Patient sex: F
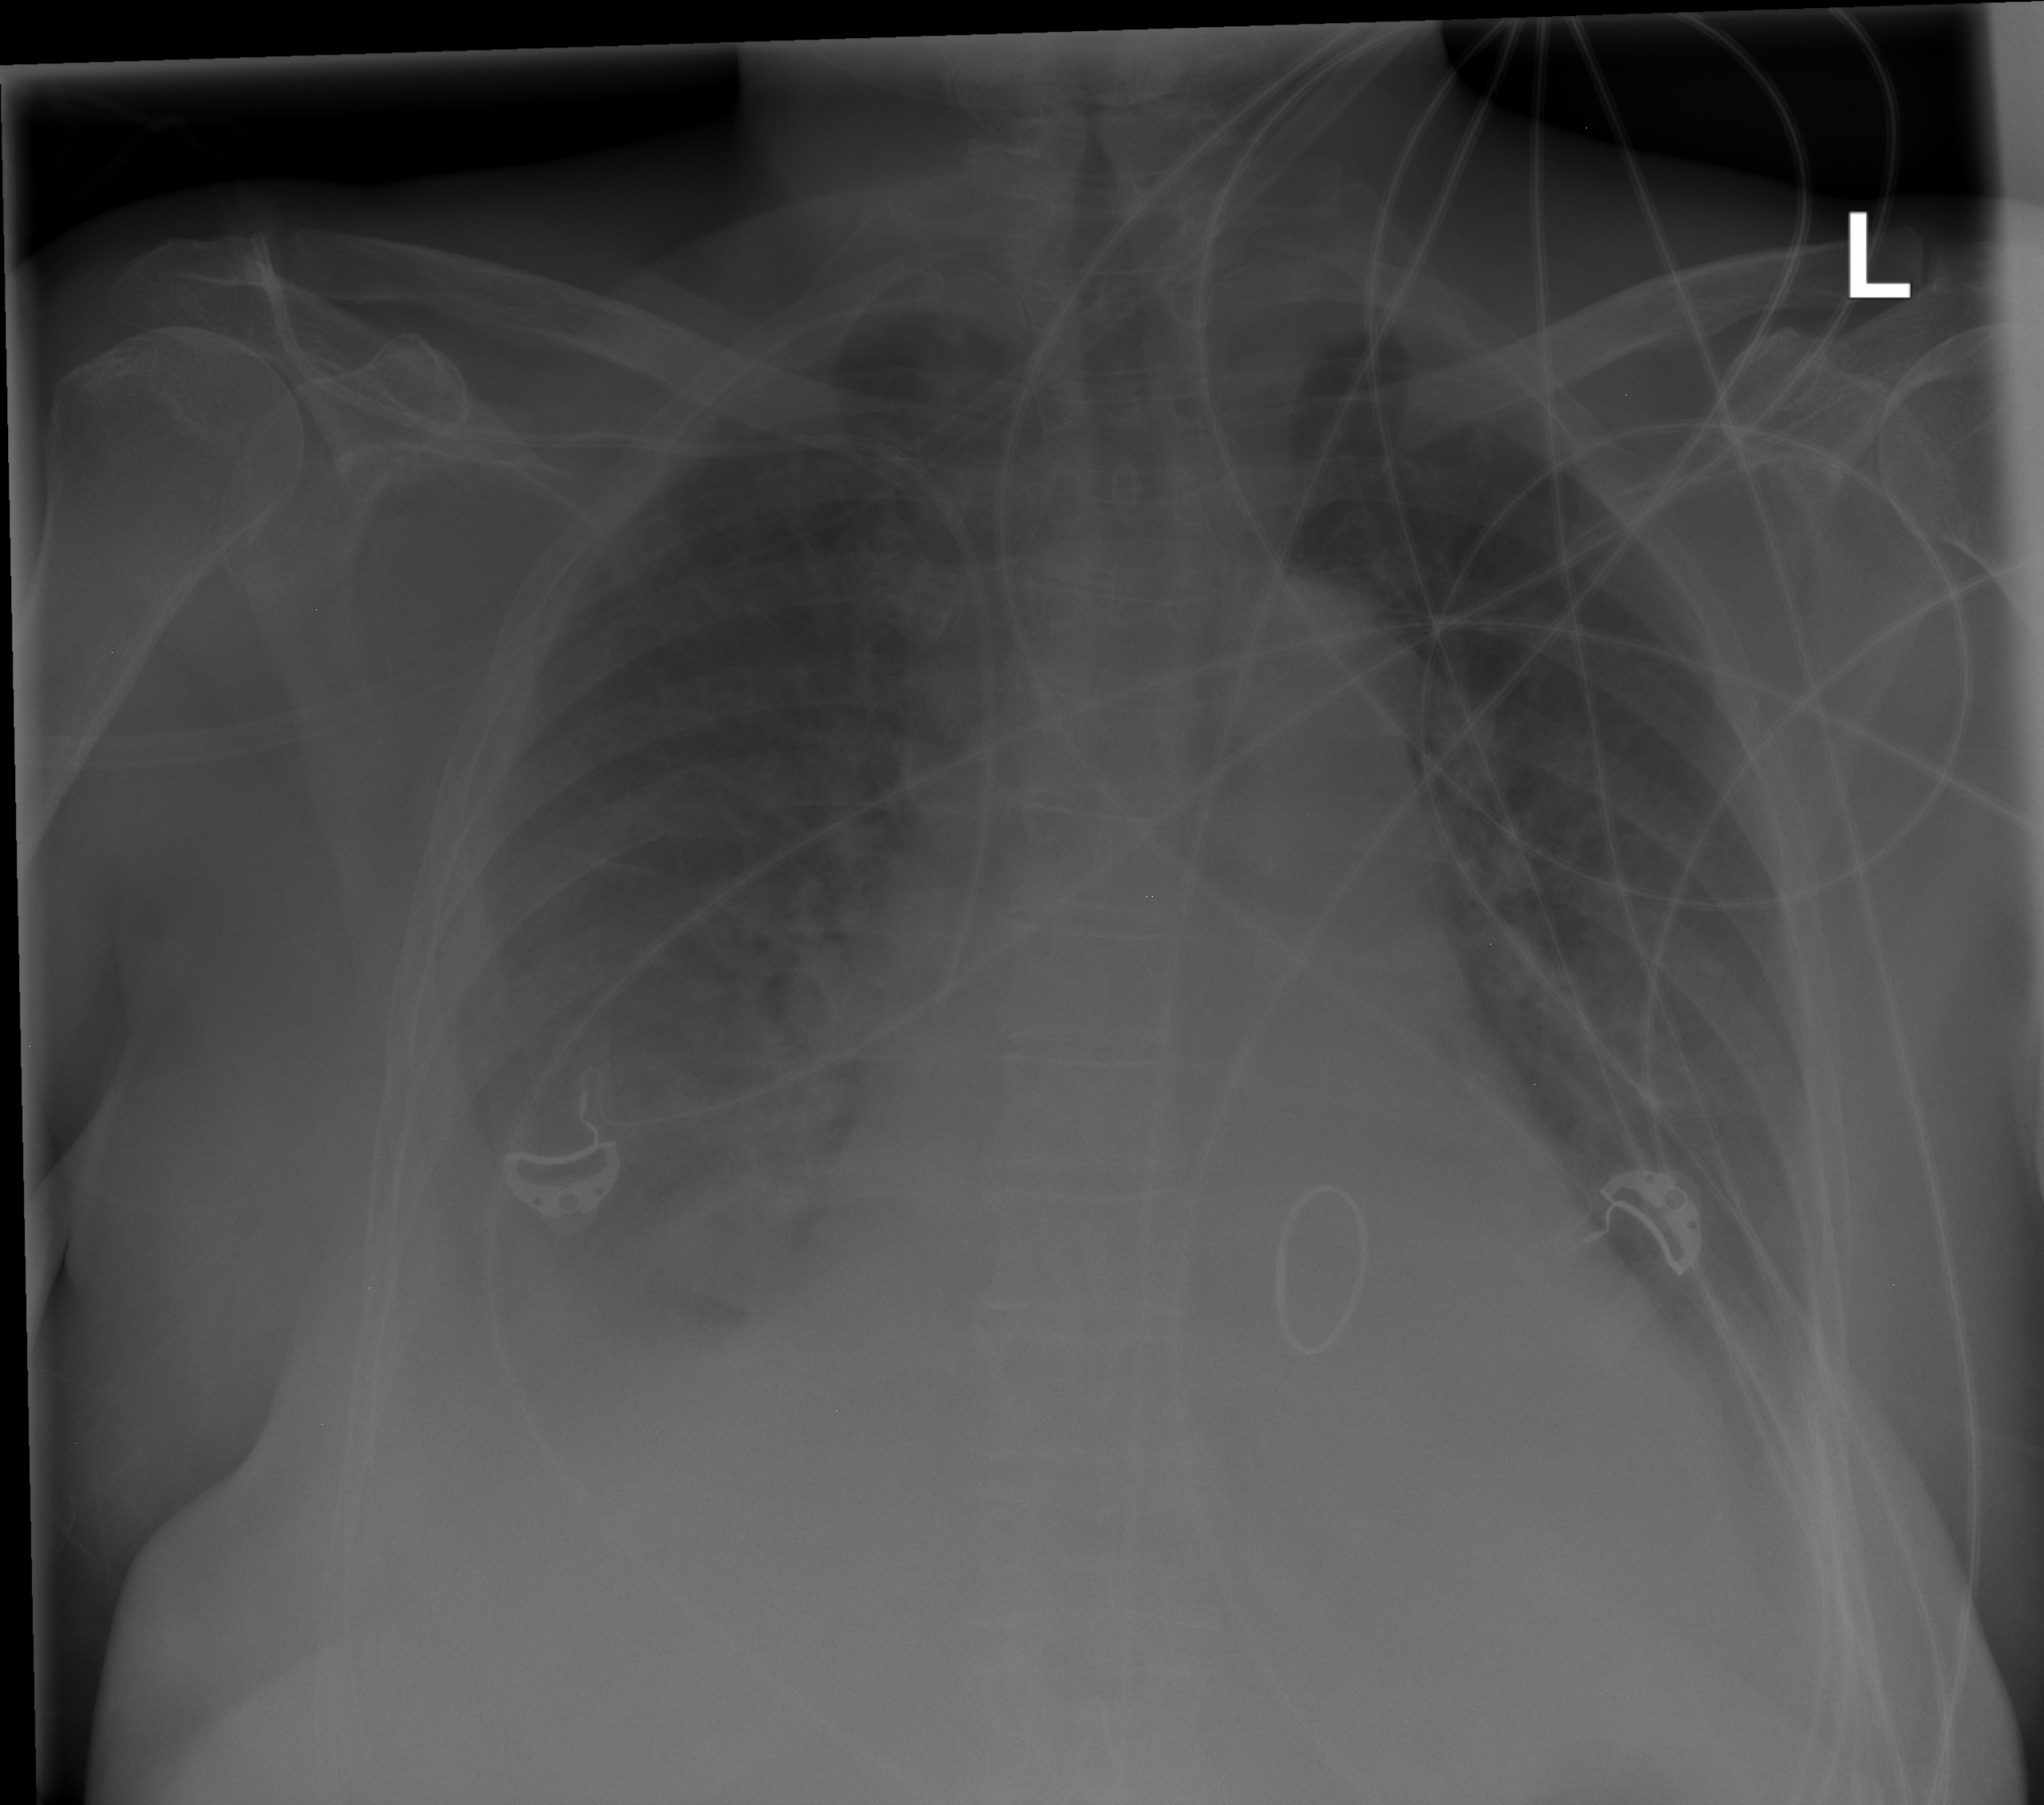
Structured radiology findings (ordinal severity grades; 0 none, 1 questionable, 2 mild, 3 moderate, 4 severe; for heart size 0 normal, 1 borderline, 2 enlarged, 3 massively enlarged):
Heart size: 0
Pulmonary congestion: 0
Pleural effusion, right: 2
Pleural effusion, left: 1
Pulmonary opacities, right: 2
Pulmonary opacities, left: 2
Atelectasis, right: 1
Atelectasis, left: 1